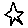
Label: star